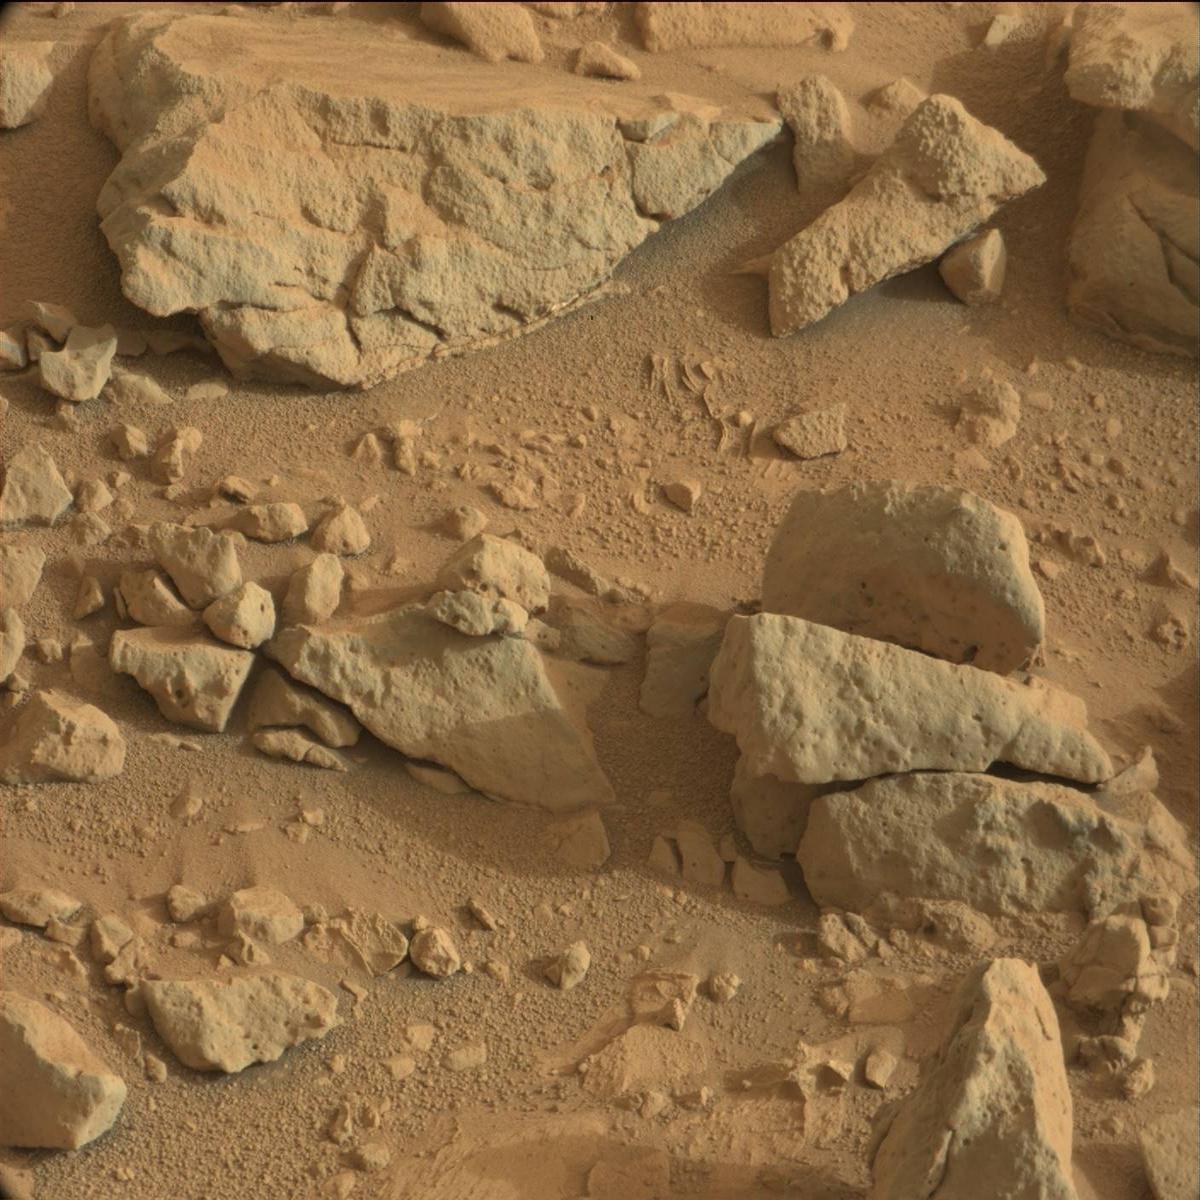
Terrain classes present: Bedrock, Rock, Sand / Soil